Question:
Hi guys!
I am preparing physical model of a robotic leg on my undergraduate studies and I have encountered a problem that I can not solve.
The problem is described in the picture. I have two angles, one of which is a angle between XZ plane and plane marked with a red color. The second angle lies on this plane as shown.
With the constant length AB and variable value of those two angles I want to find formula that describe position of point B in 3D Space.
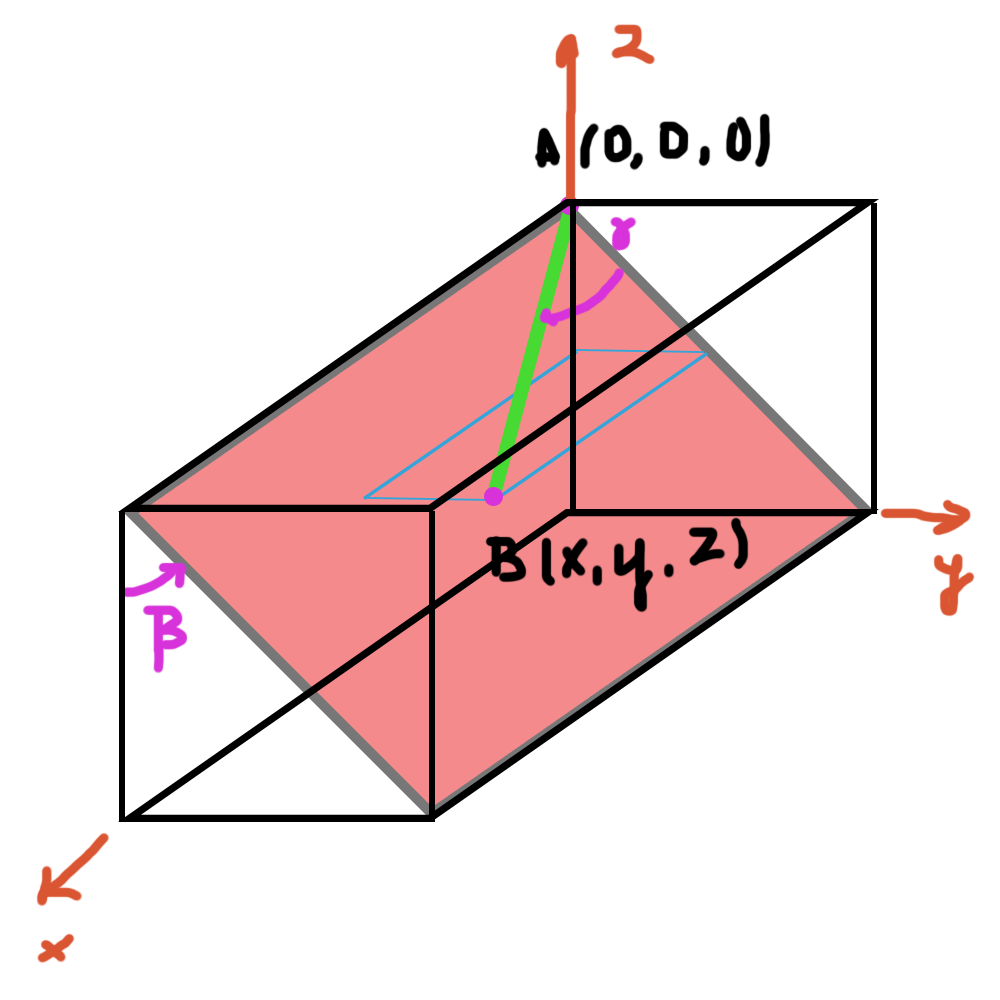
Answer: Point A doesn't look as origin (0,0,0) as painted.
In any case, you can find position of point in XZ plane as
'''
B'' = (lAB * Cos(Gamma), 0, lAB * Sin(Gamma))
'''
then rotate B'' about X-axis by beta angle (<URL>.
If A really is not origin, then shift coordinates by z-coordinate of A